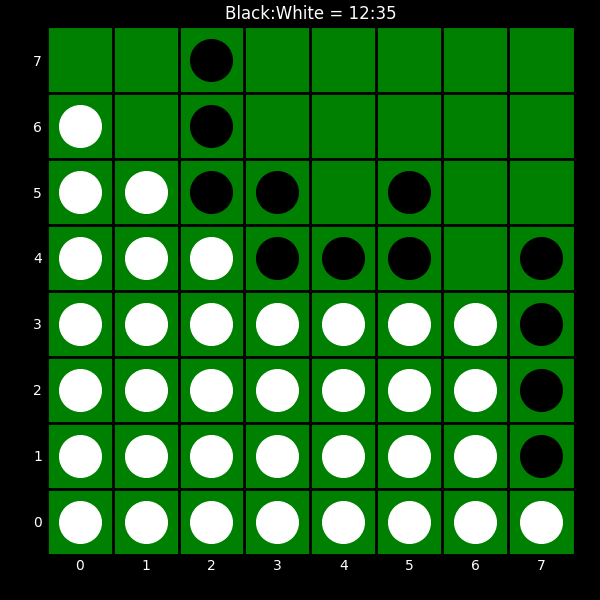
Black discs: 12
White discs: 35